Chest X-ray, PA view. Patient: 19 years old, sex F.
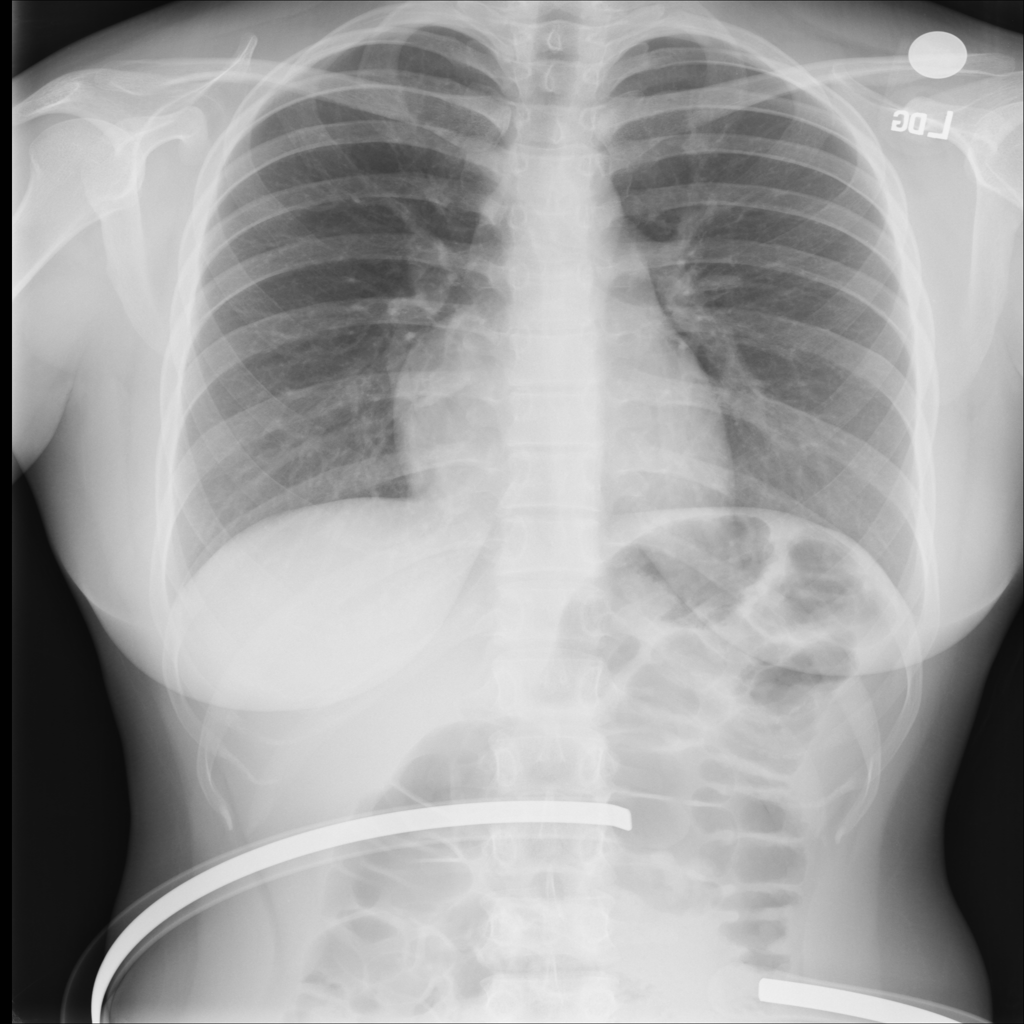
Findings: No Finding